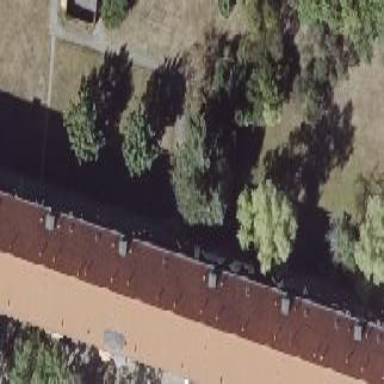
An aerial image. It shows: Hipped roof apartment building.